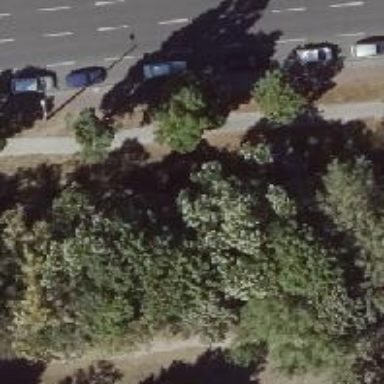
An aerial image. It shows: Sidewalk.